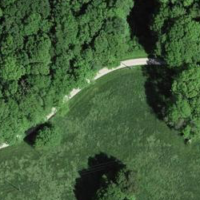
EUNIS habitat code: 52
Species observed at this site:
Leucojum vernum